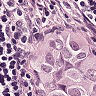
Metastatic tissue present: yes